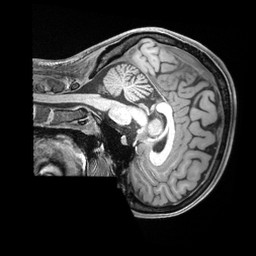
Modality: T1w
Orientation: sagittal
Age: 25
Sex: female
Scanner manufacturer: siemens
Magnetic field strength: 3 T
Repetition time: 2.4 s
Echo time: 0.00226 s